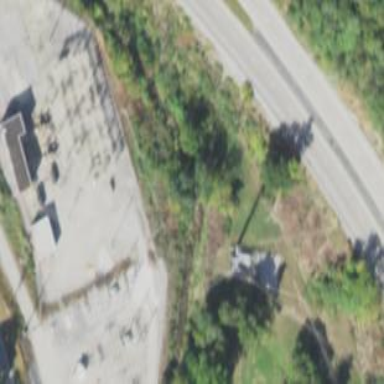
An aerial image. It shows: Power substation.